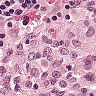
Metastatic tissue present: no